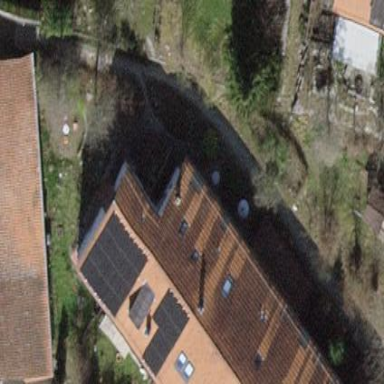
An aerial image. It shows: Building with tile roof.